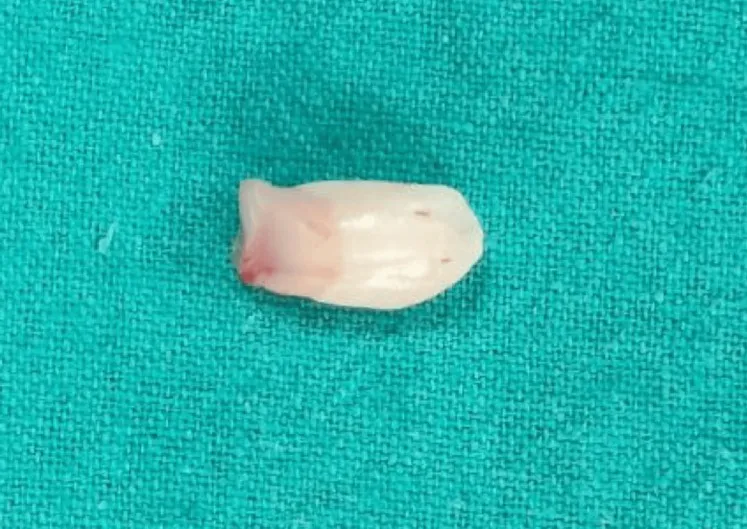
Rudimentary 12. On surgical exposure, 12 was found to be rudimentary and hence extracted.
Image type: medical_photograph (other_medical_photograph)